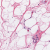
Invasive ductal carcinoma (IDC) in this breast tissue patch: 0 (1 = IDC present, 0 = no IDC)